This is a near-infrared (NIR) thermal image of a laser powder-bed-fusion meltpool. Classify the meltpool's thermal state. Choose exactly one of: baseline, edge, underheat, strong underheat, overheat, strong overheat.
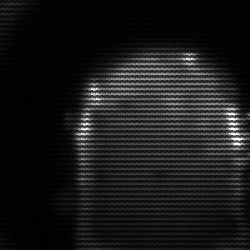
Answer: baseline